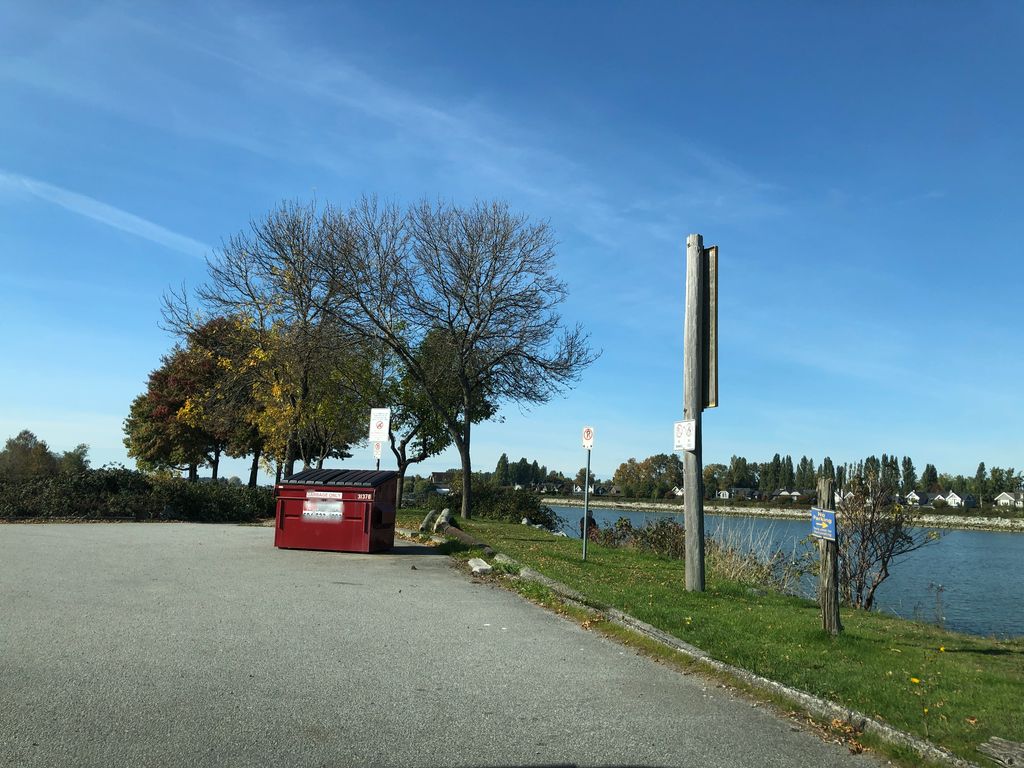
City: vancouver